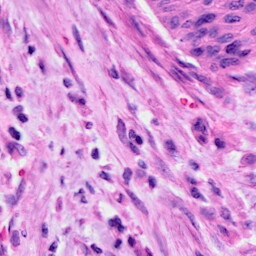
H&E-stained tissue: Cervix